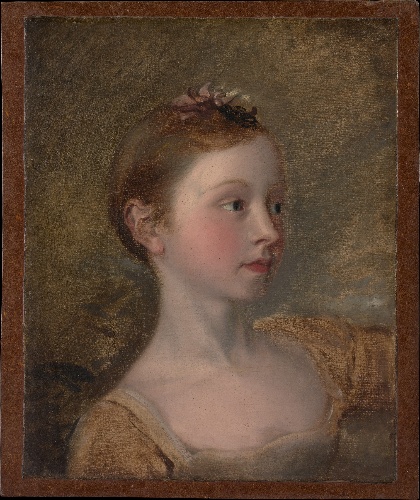
Title: The Painter's Daughter Mary (1750–1826)
Artist: Thomas Gainsborough
Artist bio: British, mid-19th century
Date: mid-19th century
Object type: Painting
Classification: Paintings
Medium: Oil on canvas
Dimensions: 17 1/4 x 13 7/8 in. (43.8 x 35.2 cm)
Department: European Paintings
Credit line: Bequest of Maria DeWitt Jesup, from the collection of her husband, Morris K. Jesup, 1914
Accession year: 1915
Repository: Metropolitan Museum of Art, New York, NY
Tags: Girls|Portraits